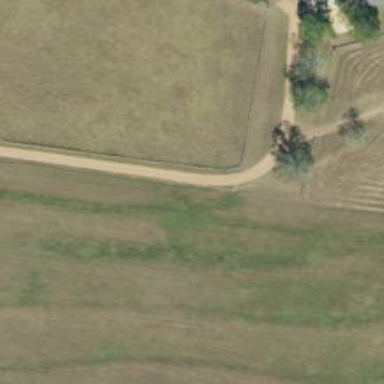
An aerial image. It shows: Driveway leading to service road.